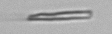
Label: fiber